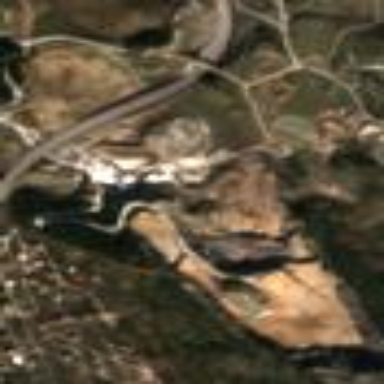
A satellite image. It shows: Quarry area.